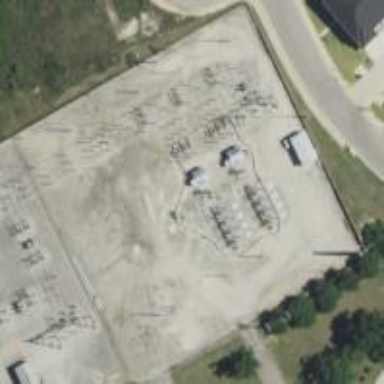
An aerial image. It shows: Distribution-level power substation.